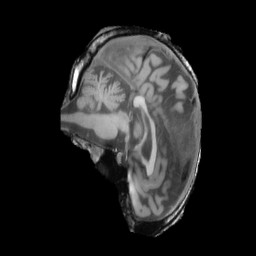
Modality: T1w
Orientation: sagittal
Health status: ill
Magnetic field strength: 3 T